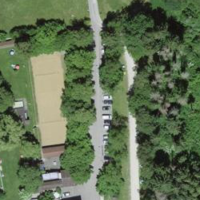
EUNIS habitat code: 52
Species observed at this site:
Sambucus racemosa
Impatiens parviflora